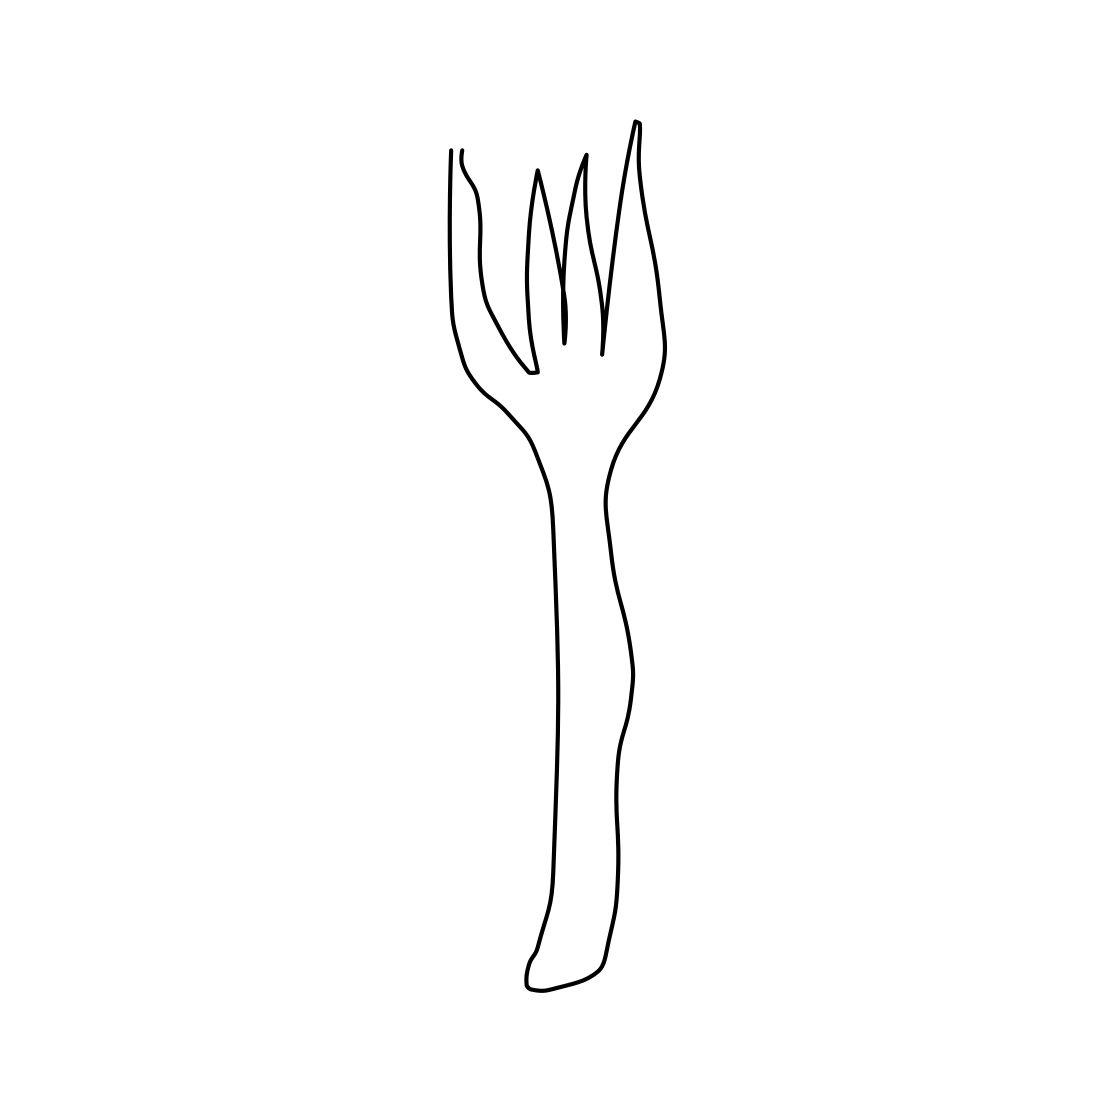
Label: fork